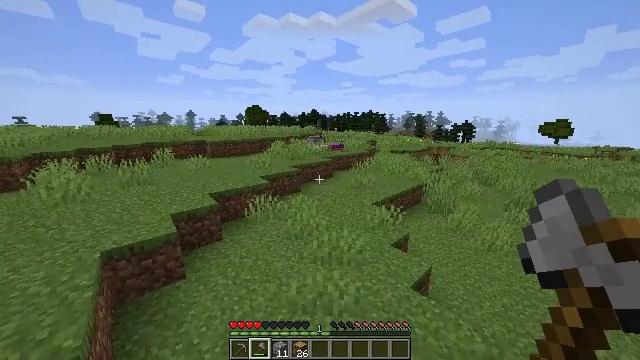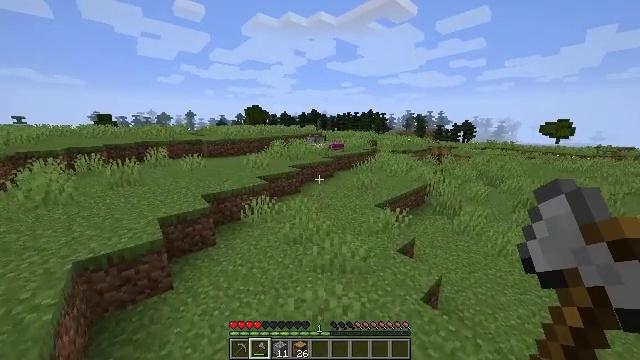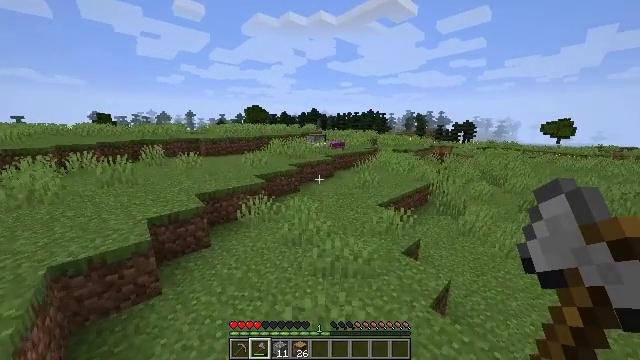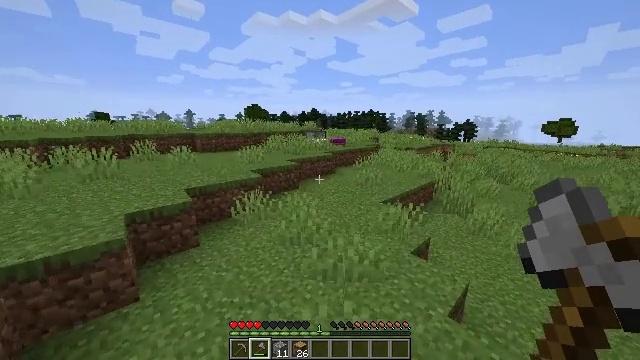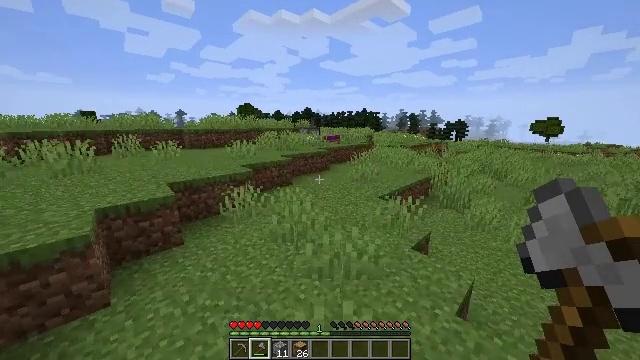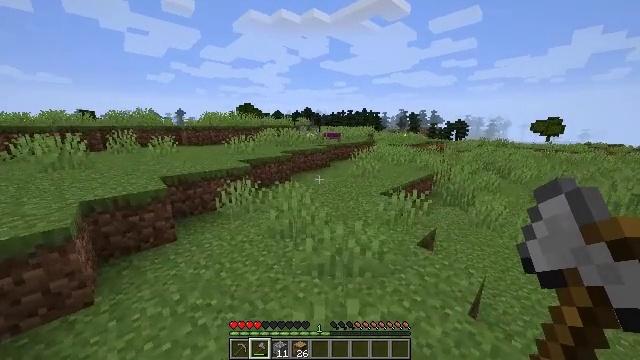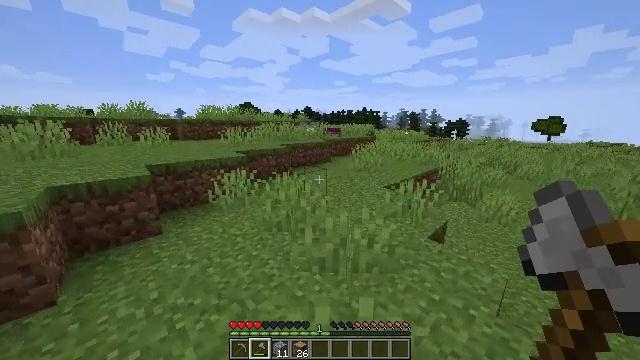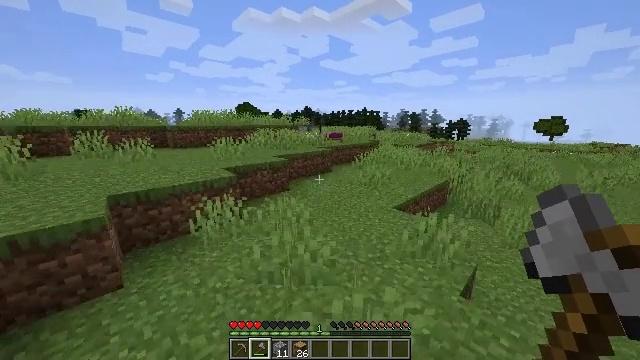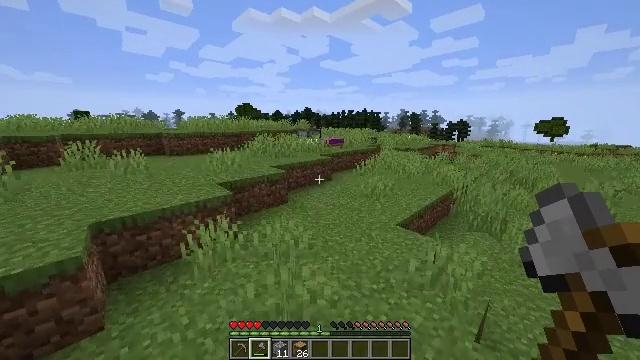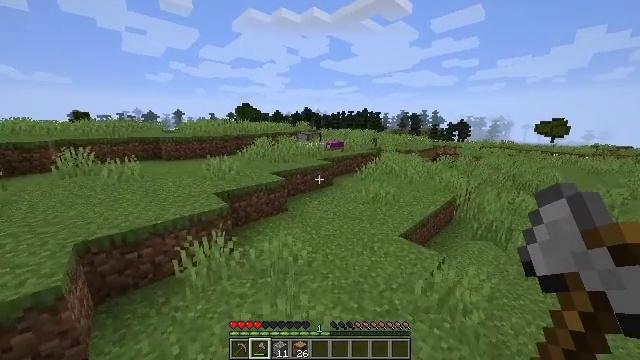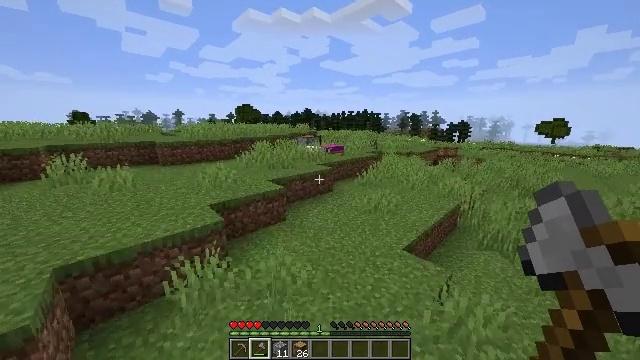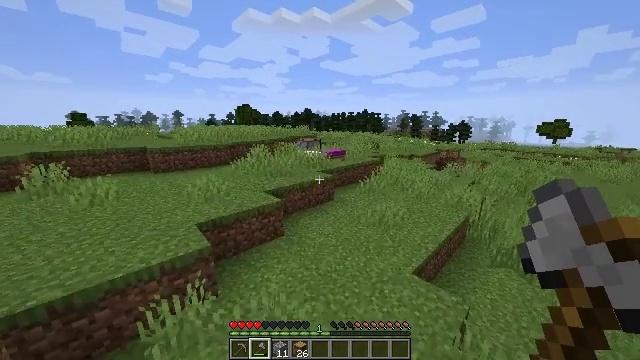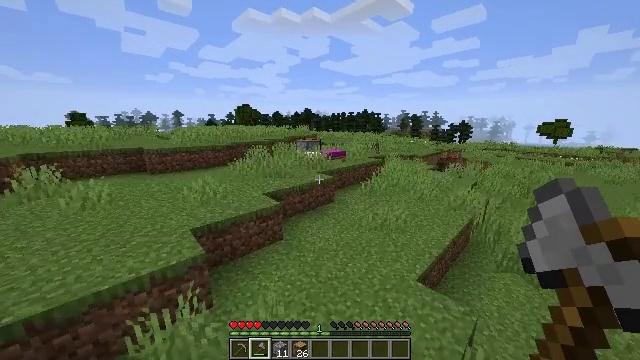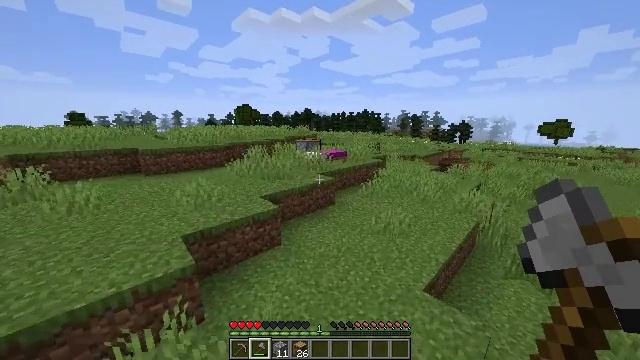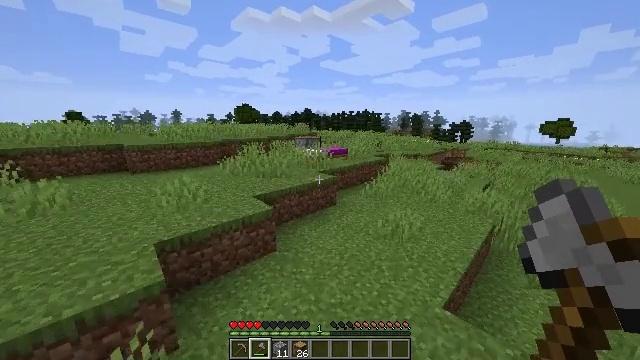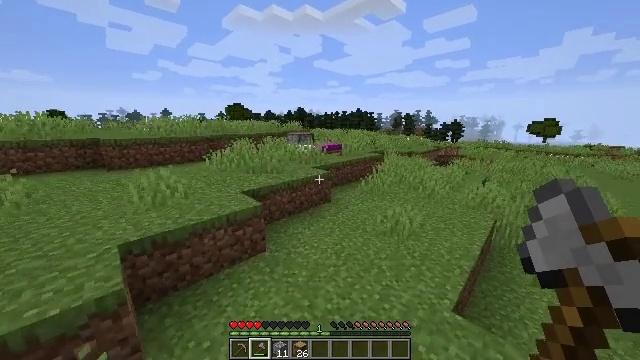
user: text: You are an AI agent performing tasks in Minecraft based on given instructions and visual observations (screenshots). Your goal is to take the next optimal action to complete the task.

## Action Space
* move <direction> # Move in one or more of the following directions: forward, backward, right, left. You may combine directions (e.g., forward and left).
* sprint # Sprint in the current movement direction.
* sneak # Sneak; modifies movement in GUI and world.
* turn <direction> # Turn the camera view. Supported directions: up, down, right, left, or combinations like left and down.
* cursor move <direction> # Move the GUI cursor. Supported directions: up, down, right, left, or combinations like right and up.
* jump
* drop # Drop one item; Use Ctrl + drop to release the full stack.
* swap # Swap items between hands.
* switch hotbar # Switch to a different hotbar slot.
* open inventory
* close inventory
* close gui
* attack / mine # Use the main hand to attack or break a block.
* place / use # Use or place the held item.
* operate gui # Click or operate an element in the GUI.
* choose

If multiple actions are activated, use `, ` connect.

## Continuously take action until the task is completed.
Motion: motion action
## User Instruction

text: Prepare cooked mutton using the furnace.
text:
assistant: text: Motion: move forward, sprint, jump
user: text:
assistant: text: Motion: move forward, sprint, jump
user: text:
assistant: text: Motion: move forward, sprint, jump
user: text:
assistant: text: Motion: move forward, sprint, turn right, jump
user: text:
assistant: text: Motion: move forward, sprint, jump
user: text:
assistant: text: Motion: move forward, sprint, jump
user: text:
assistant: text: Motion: move forward, sprint, jump
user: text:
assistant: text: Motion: move forward, sprint, jump
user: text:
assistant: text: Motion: move forward, sprint, jump
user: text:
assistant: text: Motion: move forward, sprint, jump
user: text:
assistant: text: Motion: move forward, sprint, jump
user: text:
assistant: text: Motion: move forward, sprint
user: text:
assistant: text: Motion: move forward, sprint
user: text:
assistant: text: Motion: move forward, sprint
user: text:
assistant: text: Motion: move forward, sprint, turn right
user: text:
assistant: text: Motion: move forward, sprint
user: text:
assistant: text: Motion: move forward, sprint
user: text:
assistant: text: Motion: move forward
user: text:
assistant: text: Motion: move forward
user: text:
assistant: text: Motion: move forward
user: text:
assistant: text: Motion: move forward
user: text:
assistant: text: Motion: move forward
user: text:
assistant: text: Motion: move forward
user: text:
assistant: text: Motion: move forward
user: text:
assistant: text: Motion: move forward
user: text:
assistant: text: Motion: move forward
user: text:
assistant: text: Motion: move forward
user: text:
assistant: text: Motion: move forward, sprint, jump
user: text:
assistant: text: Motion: move forward, sprint, jump
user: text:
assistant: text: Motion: move forward, sprint, jump